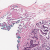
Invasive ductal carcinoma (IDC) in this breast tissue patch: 0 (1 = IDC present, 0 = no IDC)